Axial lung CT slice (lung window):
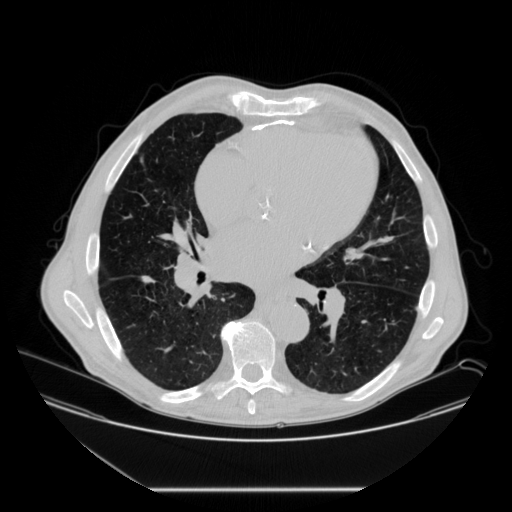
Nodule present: yes
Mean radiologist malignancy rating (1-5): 2.667